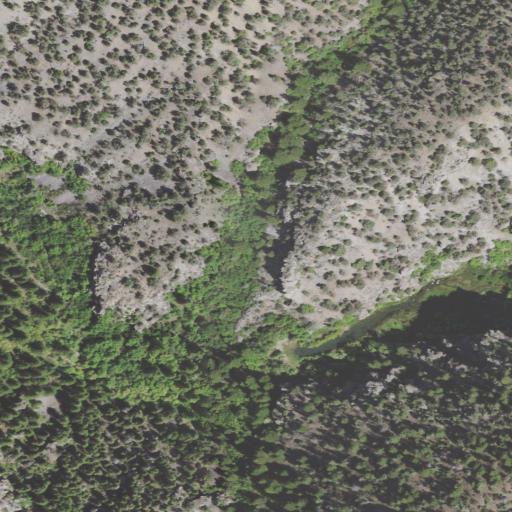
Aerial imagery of valley in Utah named Cart Hollow containing evergreen forest, shrub, deciduous forest, mixed forest, and woody wetlands